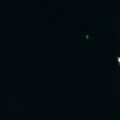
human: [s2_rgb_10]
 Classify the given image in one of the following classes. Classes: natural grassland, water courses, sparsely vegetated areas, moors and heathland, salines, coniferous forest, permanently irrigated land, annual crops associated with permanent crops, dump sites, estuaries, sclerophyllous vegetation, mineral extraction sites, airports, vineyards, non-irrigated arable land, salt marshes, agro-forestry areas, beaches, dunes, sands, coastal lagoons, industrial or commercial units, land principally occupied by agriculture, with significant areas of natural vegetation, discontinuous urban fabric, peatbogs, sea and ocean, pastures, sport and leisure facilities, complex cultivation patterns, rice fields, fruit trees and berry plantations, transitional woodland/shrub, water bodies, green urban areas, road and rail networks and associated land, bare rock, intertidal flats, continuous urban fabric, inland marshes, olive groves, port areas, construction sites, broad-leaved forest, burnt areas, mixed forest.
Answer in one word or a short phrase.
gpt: sea and ocean